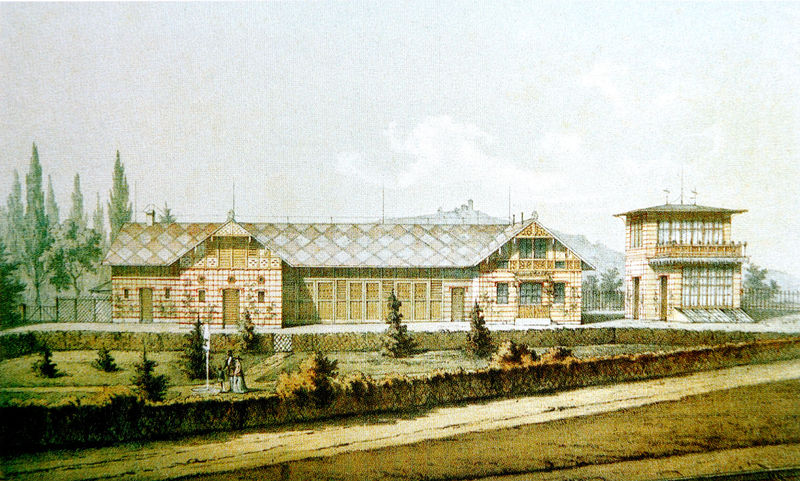
Titel: Ökonomiegebäude der Villa Lotzbeck bei Lindau
Künstler: Anton Harrer
Standort: Lindau
Institution: Stadtmuseum
Schlagwörter: baum, berg, blau, dunkel, gemälde, himmel, mann, schatten, wasser, weiß, wolken, aquarell, bäume, fluss, gelb, grün, landschaft, menschen, ocker, braun, fenster, frau, glas, hell, holz, kariert, laterne, licht, orange, schwarz, skizze, strasse, tisch, tür, zeichnung, anlage, dach, gebäude, gras, haus, park, rasen, rosen, schloss, weg, wiese, wolke, zaun, beige, muster, architektur, mensch, bild, häuser, hügel, busch, büsche, flach, gatter, gebüsch, gitter, pfad, sonne, wege, familie, kind, paar, schräg, wald, brunnen, dachziegel, schornstein, garten, springbrunnen, balkon, bäumchen, fassade, fahne, berge, gipfel, dächer, giebel, mauer, ziegel, grafik, hecke, nebel, bauernhof, hof, türe, zäune, idylle, romantik, tannen, querformat, ornamente, tor, anbau, karos, erker, laviert, burg, scheune, spaziergang, festung, radierung, stich, militär, koloriert, fichte, laubbaum, tanne, entwurf, flora, spazierengehen, tore, villa, raute, rauten, landhaus, struktur, heidelberg, fauna, beet, gewächshaus, tannenbäume, fachwerk, historismus, dicht, plan, schiene, horizontal, fontaine, fontäne, balu, spaziergänger, orangerie, spalier, holzhaus, hau, antenne, flachdach, antennen, jägerzaun, langbau, nebengebäude, rhythmus, hecken, coloriert, gartenhaus, ställe, blitzableiter, treibhaus, sonnenschutz, balkons, druck grafik, gartentor, gestaltet, nebenbau, spalierobst, garten park, ferienhaus, perfekt, 19. jahrhundert, forntäne, militärakademie, militur, enhecke, ehecke